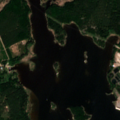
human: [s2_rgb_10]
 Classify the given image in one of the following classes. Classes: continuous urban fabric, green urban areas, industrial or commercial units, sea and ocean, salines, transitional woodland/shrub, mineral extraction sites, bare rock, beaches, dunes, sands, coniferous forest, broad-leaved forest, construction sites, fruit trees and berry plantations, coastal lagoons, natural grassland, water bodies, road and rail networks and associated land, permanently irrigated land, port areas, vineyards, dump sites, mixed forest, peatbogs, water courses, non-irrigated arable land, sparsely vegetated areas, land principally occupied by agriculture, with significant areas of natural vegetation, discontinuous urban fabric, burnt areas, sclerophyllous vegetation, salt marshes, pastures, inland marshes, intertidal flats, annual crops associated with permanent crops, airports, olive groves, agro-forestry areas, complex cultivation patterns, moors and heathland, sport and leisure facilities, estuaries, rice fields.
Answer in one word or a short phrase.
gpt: industrial or commercial units, coniferous forest, mixed forest, transitional woodland/shrub, salt marshes, sea and ocean